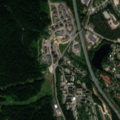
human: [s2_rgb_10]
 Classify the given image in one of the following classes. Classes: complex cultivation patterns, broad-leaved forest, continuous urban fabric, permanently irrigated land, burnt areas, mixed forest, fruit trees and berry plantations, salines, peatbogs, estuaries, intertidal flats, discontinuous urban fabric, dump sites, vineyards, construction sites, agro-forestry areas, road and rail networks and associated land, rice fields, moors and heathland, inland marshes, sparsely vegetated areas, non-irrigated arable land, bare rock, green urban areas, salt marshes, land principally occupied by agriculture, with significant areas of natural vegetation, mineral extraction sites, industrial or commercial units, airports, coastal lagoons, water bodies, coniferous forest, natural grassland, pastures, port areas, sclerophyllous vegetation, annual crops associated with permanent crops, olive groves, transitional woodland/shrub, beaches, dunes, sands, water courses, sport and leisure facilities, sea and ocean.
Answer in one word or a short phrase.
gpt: discontinuous urban fabric, green urban areas, coniferous forest